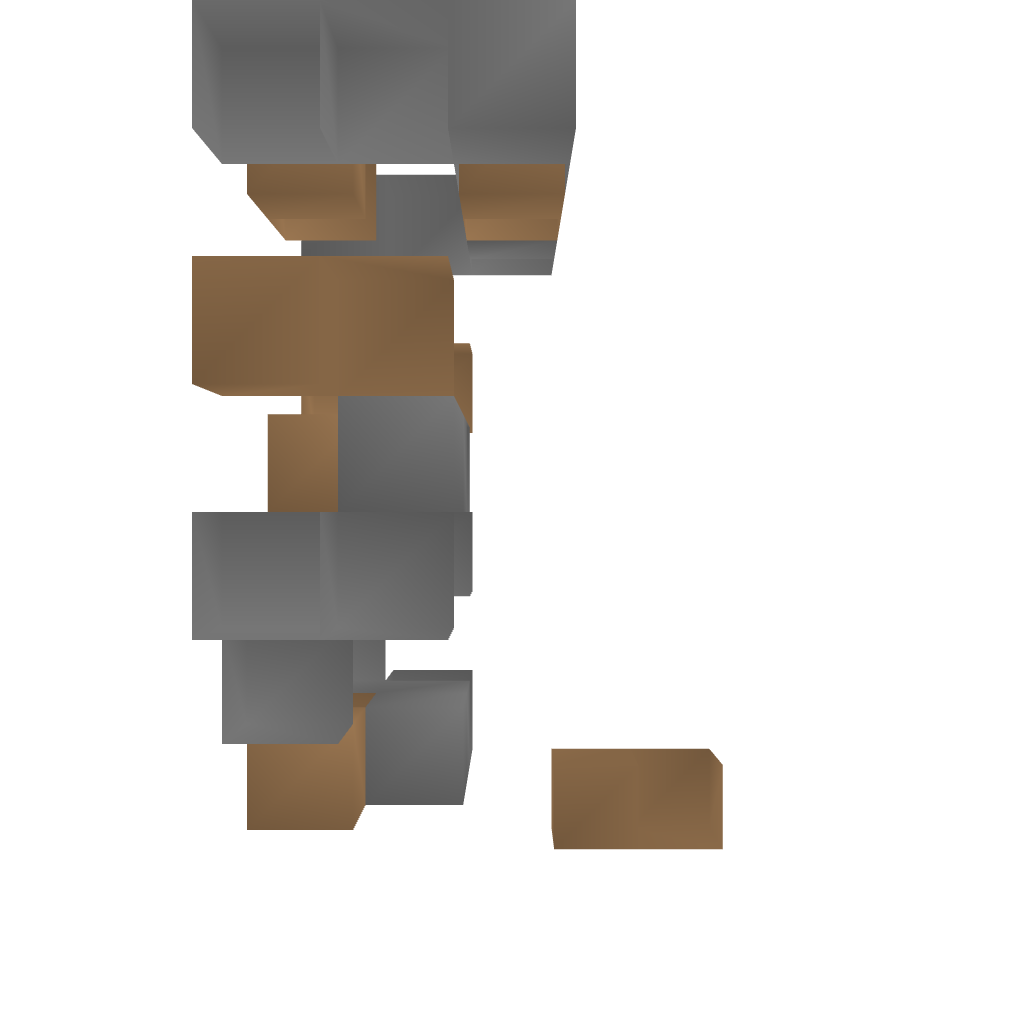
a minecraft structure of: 4 furnace autosmelter bad low quality